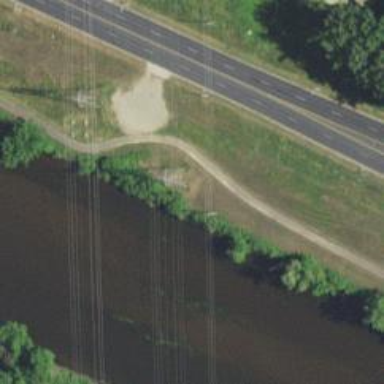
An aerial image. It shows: Lattice structure tower used for power transmission.